Question: Two questions in one, but I have a very short test case demonstrating my problems:
'''
import java.awt.*;
import java.awt.image.*;
import java.io.*;
import java.text.*;
import java.util.*;
import javax.imageio.*;
public class Numbers {
public static void main(String[] args) throws IOException {
double[] numbers = { 10000.12, 20000.23, 3000.45 };
DecimalFormat format = new DecimalFormat("0.00");
format.setGroupingUsed(false);
BufferedImage image = new BufferedImage(400, 150, BufferedImage.TYPE_INT_ARGB);
Graphics2D g2d = image.createGraphics();
g2d.setColor(Color.BLACK);
g2d.setBackground(Color.YELLOW);
g2d.clearRect(0, 0, image.getWidth(), image.getHeight());
g2d.setRenderingHint(RenderingHints.KEY_ANTIALIASING, RenderingHints.VALUE_ANTIALIAS_ON);
g2d.setFont(new Font(Font.SANS_SERIF,Font.BOLD, 24));
FontMetrics metrics = g2d.getFontMetrics();
for (int i = 0; i < numbers.length; i++) {
String str = format.format(numbers[i]);
System.out.println(i + ": " + str);
int w = metrics.stringWidth(str);
int h = metrics.getHeight();
int x = 100 * i;
g2d.drawString(str, x - w/2, 0);
}
g2d.dispose();
ImageIO.write(image, "PNG", new File("Numbers.png"));
}
}
'''
When I use it I get:
'''
C:\Temp>javac -version
javac 1.6.0_24
C:\Temp>javac Numbers.java
C:\Temp>java Numbers
0: 10000,12
1: 20000,23
2: 3000,45
'''
and this image produced:

My questions:
1. How to force the DecimalFormat to use dot and not comma, without switching locale?
2. The w seems to be correct, but what is wrong with 0 as the height - why are numbers printed offscreen?
Thank you! Alex
I've ended up using Locale. The str.replace(".", ",") comment is cool too.
'''
import java.awt.*;
import java.awt.image.*;
import java.io.*;
import java.text.*;
import java.util.*;
import javax.imageio.*;
public class Numbers {
public static void main(String[] args) throws IOException {
double[] numbers = { 10000.12, 20000.23, 3000.45 };
BufferedImage image = new BufferedImage(400, 150, BufferedImage.TYPE_INT_ARGB);
Graphics2D g2d = image.createGraphics();
g2d.setColor(Color.WHITE);
g2d.setBackground(Color.GRAY);
g2d.clearRect(0, 0, image.getWidth(), image.getHeight());
g2d.setRenderingHint(RenderingHints.KEY_ANTIALIASING, RenderingHints.VALUE_ANTIALIAS_ON);
g2d.setFont(new Font(Font.SANS_SERIF,Font.BOLD, 24));
FontMetrics metrics = g2d.getFontMetrics();
NumberFormat format = NumberFormat.getInstance(Locale.US);
format.setGroupingUsed(false);
if (format instanceof DecimalFormat) {
((DecimalFormat) format).applyPattern("0.00");
}
for (int i = 0; i < numbers.length; i++) {
String str = format.format(numbers[i]);
System.out.println(i + ": " + str);
int w = metrics.stringWidth(str);
int h = metrics.getHeight();
int x = 100 * i;
g2d.drawString(str, x - w/2, h);
}
g2d.dispose();
ImageIO.write(image, "PNG", new File("Numbers.png"));
}
}
'''
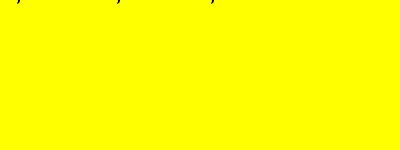
Answer: For 1: You can specify the format using 'format.applyLocalizedPattern("#00.0#");' instead of 'format.setGroupingUsed(false);'
Another option is to use custom format symbols:
'''
DecimalFormatSymbols decimalSymbol = new DecimalFormatSymbols(Locale.getDefault());
decimalSymbol.setDecimalSeparator('.');
format.setGroupingUsed(false);
'''
More information about localized patterns and some examples can be found here:
<URL>
For your second question, When you use 'g2d.drawString(str, x, y)' the baseline is at x,y not the top left position as when you draw a rectangle. The baseline is basically the bottom of letters like a, b, c. Commas and letters like g, j, y extend below the baseline. You basically need to add the height of the text to the y position where you want to display the text.